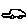
Label: car